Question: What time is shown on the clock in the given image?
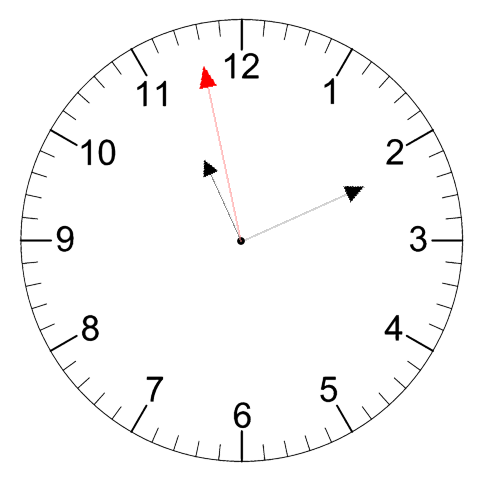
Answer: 11:10:58